The image folds the raw vibration samples of a bearing signal into a 2-D grayscale square (signal-to-image encoding). Based on the visible evidence, which condition applies: normal, inner_race, outer_race, ball?
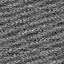
Answer: normal